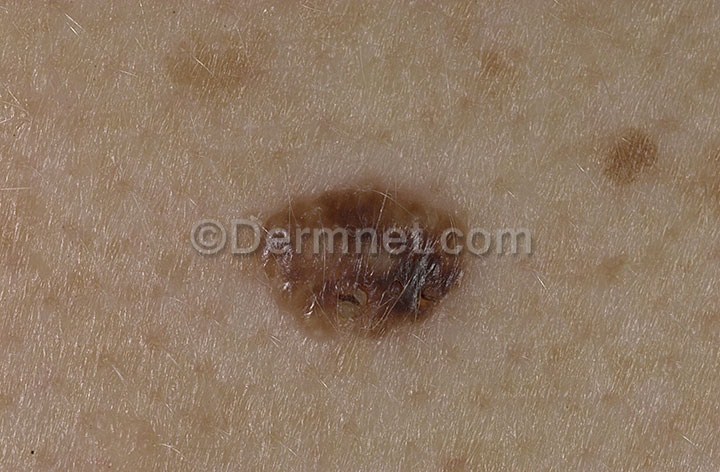
Disease: Seborrheic Keratoses and other Benign Tumors